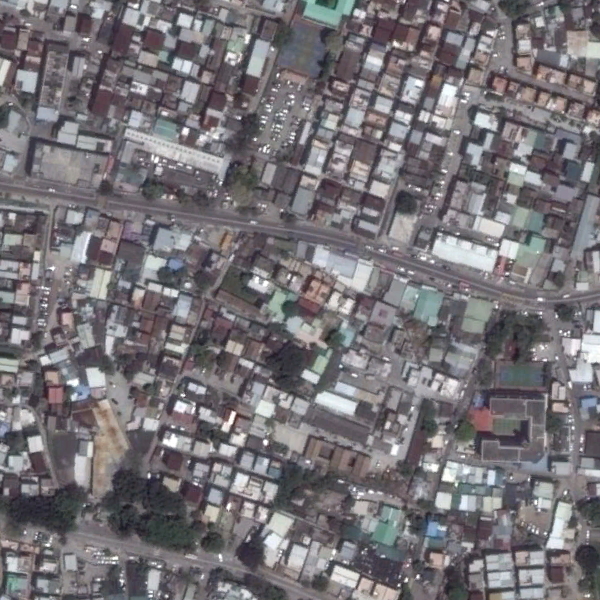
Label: DenseResidential